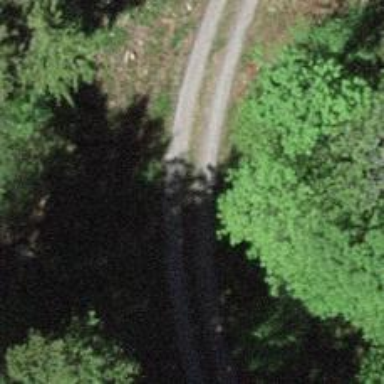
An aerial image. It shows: Excellent grade2 unpaved track.